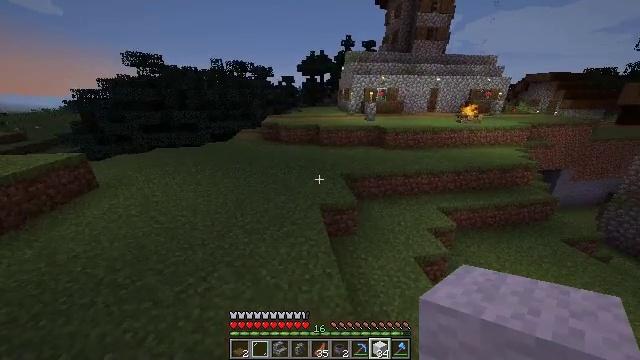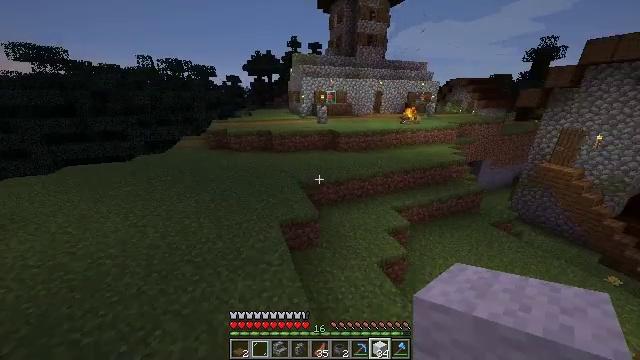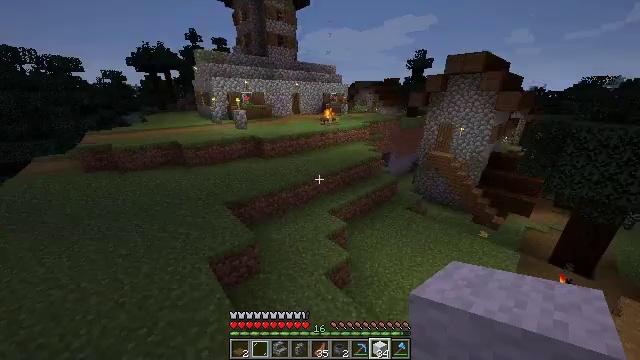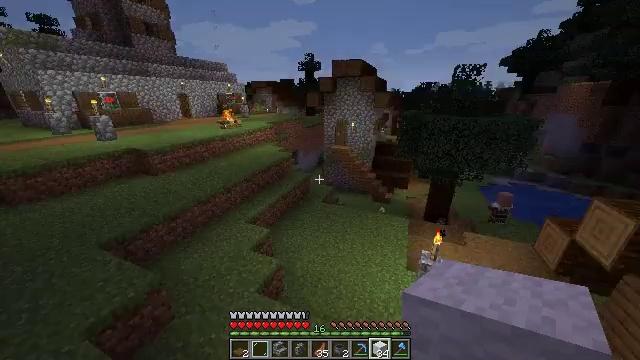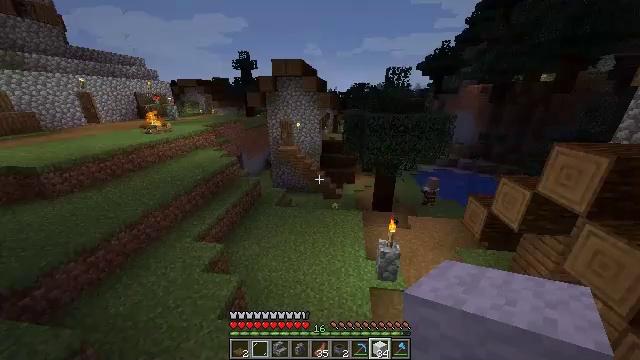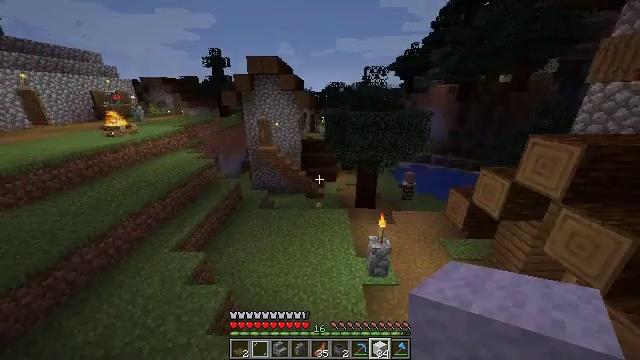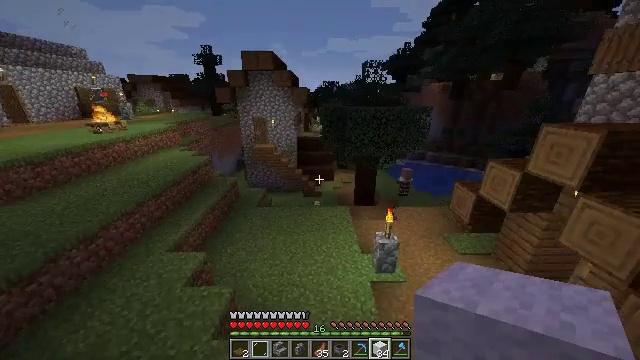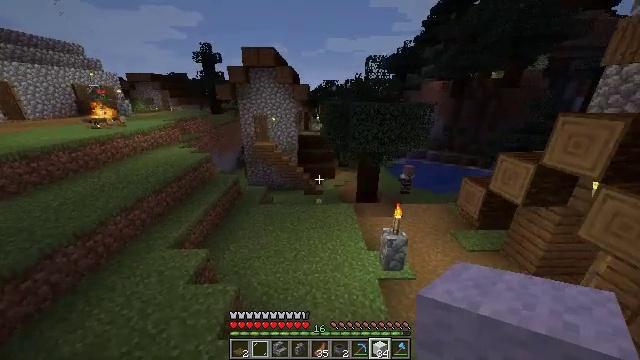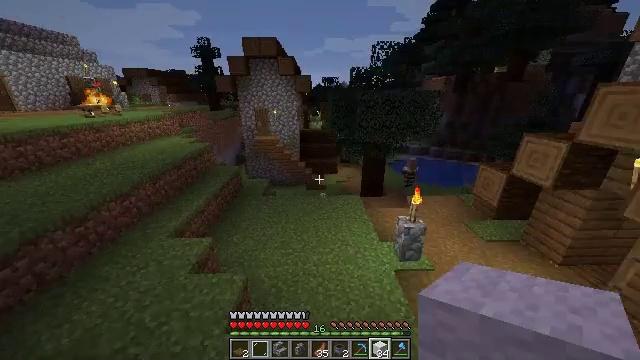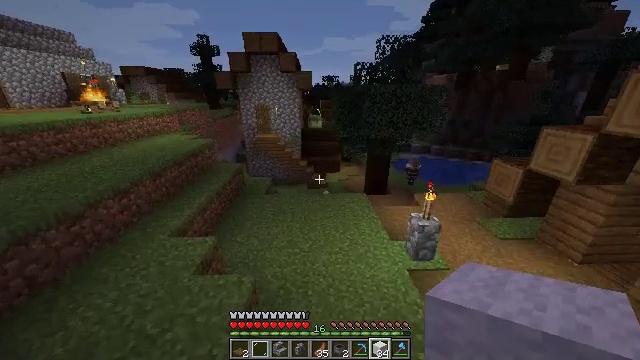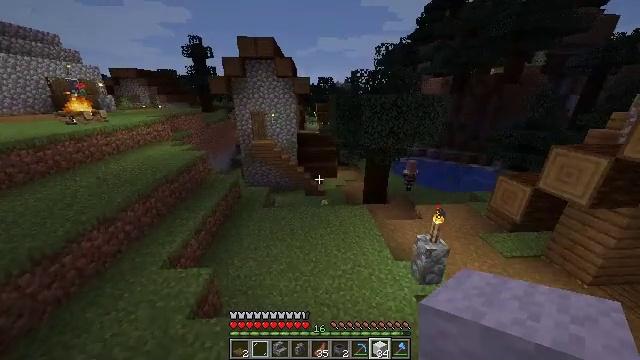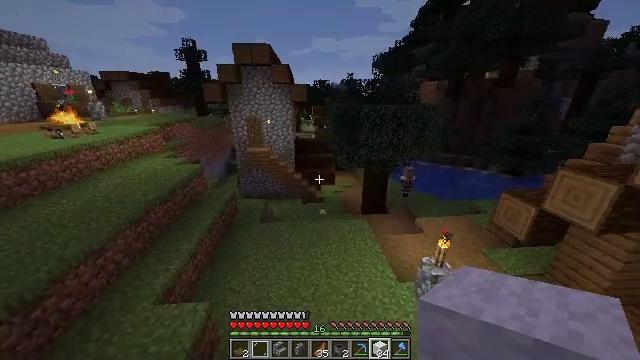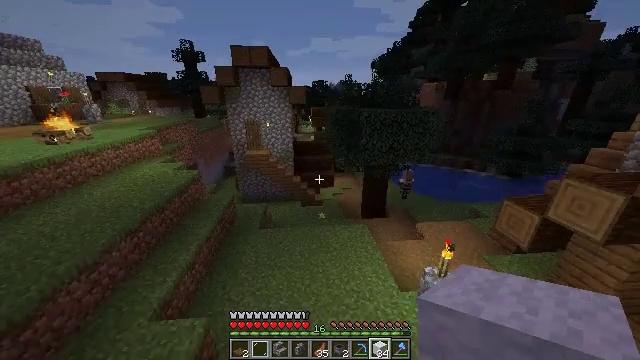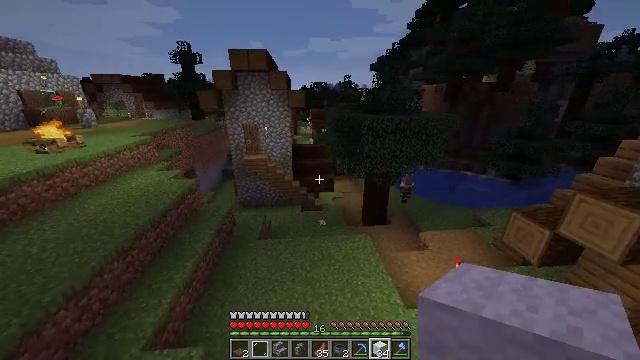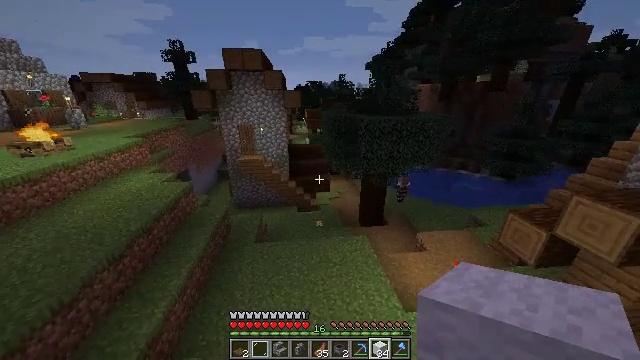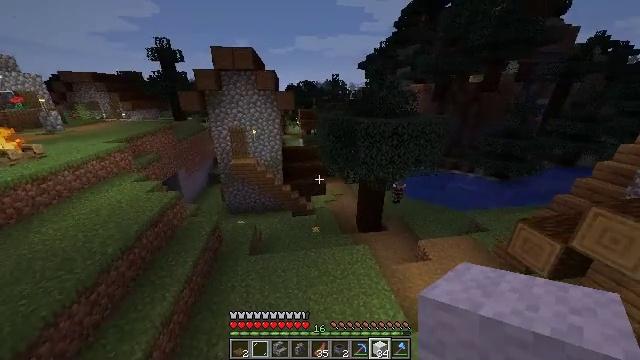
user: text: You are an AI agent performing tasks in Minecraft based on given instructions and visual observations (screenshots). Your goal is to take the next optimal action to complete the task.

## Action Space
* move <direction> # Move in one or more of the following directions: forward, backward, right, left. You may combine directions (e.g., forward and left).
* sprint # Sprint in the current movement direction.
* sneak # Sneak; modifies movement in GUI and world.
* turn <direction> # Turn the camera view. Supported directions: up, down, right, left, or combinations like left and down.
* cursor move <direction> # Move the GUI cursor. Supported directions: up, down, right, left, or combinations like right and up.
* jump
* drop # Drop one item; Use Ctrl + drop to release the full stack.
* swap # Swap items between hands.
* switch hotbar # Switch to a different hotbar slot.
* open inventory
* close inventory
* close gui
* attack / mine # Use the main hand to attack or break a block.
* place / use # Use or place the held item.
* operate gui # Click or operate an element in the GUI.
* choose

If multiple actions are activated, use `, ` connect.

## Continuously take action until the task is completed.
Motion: motion action
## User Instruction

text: Mine the blue bed to pick it up.
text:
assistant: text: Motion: move forward, turn right, jump
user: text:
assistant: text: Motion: move forward, turn right, jump
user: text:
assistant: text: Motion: move forward, turn right, jump
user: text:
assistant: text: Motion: move forward, turn right, jump
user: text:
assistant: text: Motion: move forward, turn right, jump
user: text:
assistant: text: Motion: move forward, turn right, jump
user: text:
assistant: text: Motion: move forward, jump
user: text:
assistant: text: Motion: move forward, jump
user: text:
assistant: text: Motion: move forward, sprint, jump
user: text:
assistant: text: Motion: move forward, sprint, turn right, jump
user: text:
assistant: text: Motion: move forward, sprint, turn right, jump
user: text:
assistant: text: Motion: move forward, sprint, jump
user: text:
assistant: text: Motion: move forward, jump
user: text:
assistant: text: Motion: move forward, turn right, jump
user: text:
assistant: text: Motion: move forward, turn right, jump
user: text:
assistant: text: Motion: move forward, turn right, jump
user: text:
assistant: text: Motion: move forward, turn right and down, jump
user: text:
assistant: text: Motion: move forward, turn right and down, jump
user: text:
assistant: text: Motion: move forward, turn right, jump
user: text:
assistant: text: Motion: move forward, turn right, jump
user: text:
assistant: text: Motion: move forward, sprint, turn right, jump
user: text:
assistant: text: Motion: move forward, sprint, turn right and up, jump
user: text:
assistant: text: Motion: move forward, sprint, turn right and up, jump
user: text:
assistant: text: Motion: move forward, sprint, turn right and up, jump
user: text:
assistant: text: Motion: move forward, turn right, jump
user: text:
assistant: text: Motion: move forward, turn right, jump
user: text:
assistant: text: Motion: move forward, turn right, jump
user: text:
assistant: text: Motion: move forward, turn right, jump
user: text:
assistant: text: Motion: move forward, turn right
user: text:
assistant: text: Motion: move forward, turn right